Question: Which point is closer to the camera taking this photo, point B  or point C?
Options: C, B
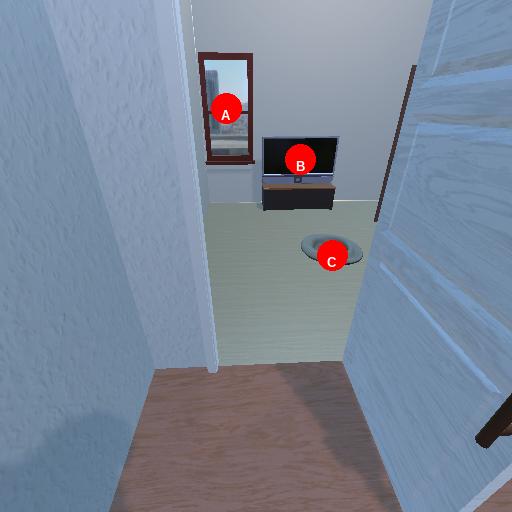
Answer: C